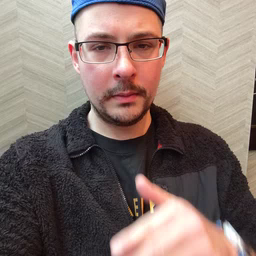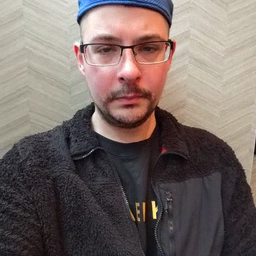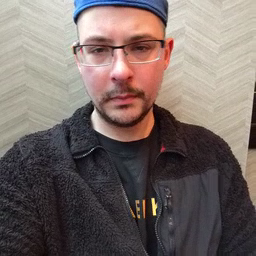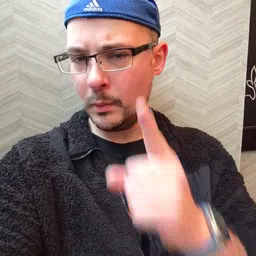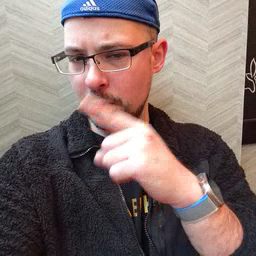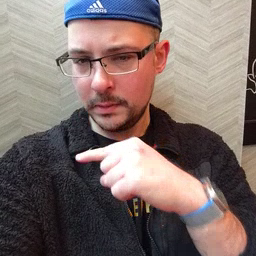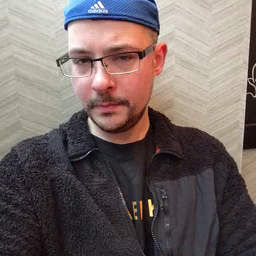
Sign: pretend